Question: I am fixing websites and I am stuck in moving an arrow in woo theme in wordpress.

What I want is to move the arrow beside(right-side) the "Services" menu item.
I tried to adjust the padding but it will make the layout size of the menu item smaller and desired output is not met
I tried also to find the background-image of the arrow but it seems nothing is attached image to it.
The site is: 'http://67.222.16.144/~chrismol/'
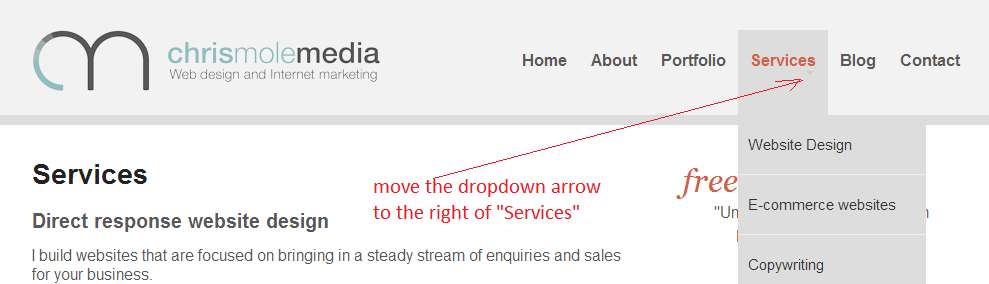
Answer: You're not find a background image because there isn't any, the arrow is made with CSS's 'border' property and the ':after' selector. This code creates the arrow:
'''
#navigation .nav li.parent > a:after {
content: "";
display: block;
border: 0.3em solid #ccc;
border-color: #ccc transparent transparent transparent;
position: absolute;
top: 48%;
right: .8751em;
}
'''
To display the arrow right next to the menu item, you should first of all change the 'top:48%' to 'top:34%', next you should add the following CSS rule:
'''
#menu-item-1987 a{
padding-right:32px !important;
}
'''
How this answer meets your expectations, if you have any questions let me know. :)